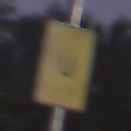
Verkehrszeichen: AnkuendigungOderFortsetzungUmleitungOhnePfeilsymbol
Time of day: Night
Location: Outdoor (Suburban)
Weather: PartlyCloudy
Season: NotSpecified
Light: Artificial